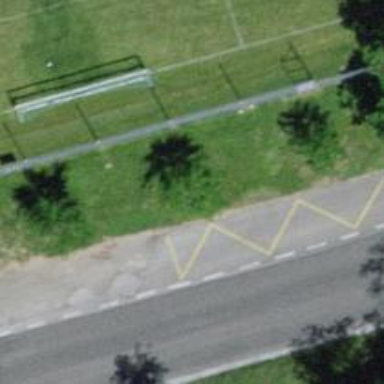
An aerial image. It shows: Bus stop with platform for public transport.